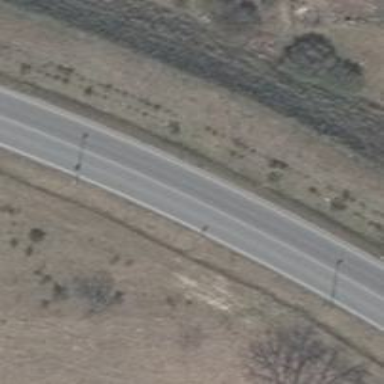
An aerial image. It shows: Asphalt primary motorway.